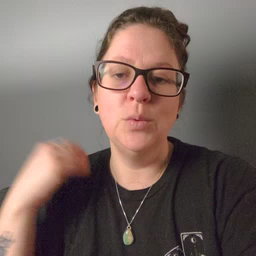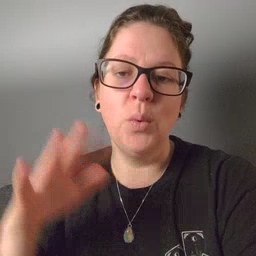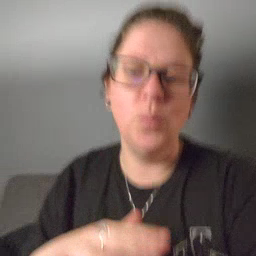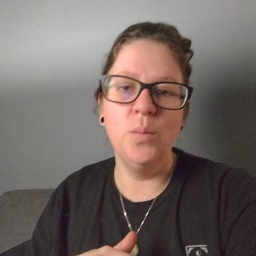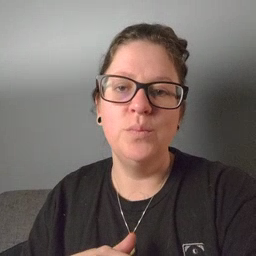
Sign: snow